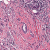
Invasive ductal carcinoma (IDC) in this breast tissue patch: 1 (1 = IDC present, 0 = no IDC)